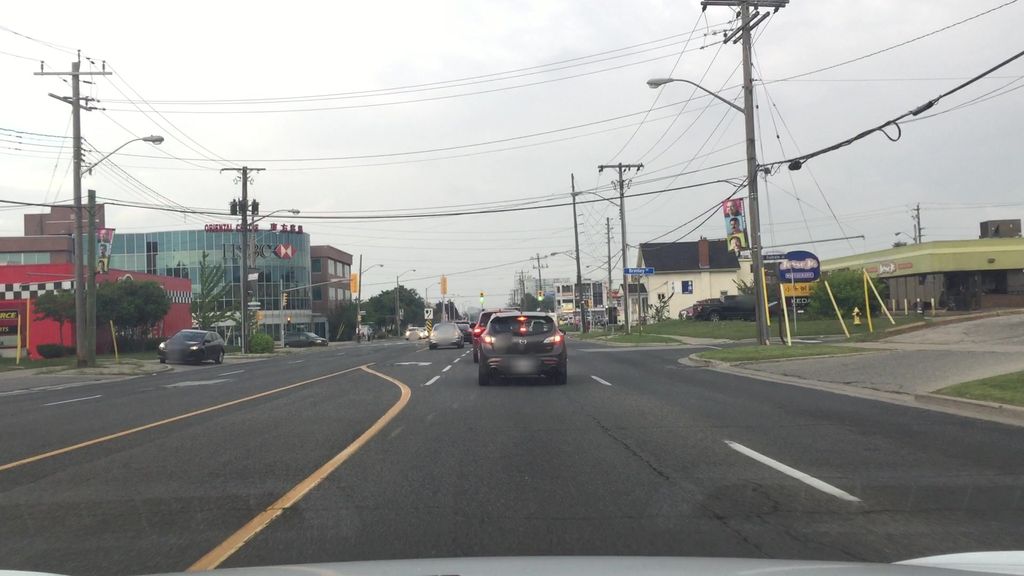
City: toronto